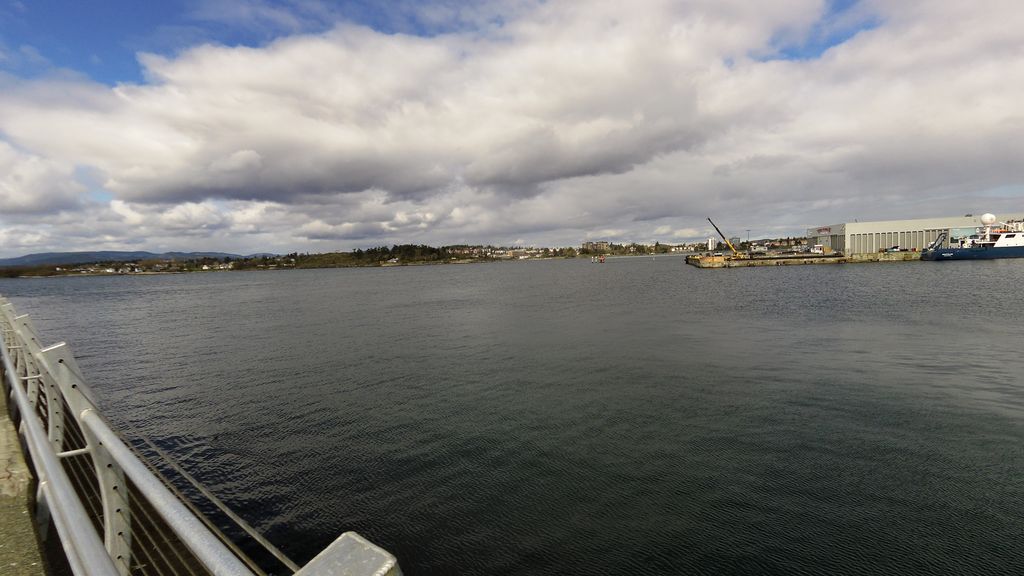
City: victoria